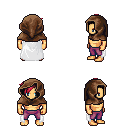
a pixel art fantasy rpg character, male body template, human, tanned skin, white cape, magenta pants, ruby red pixie cut hairstyle, cloth hood, four views (front, back, left, right), 2x2 character sprite sheet, small pixel art, hard edges, no anti-aliasing